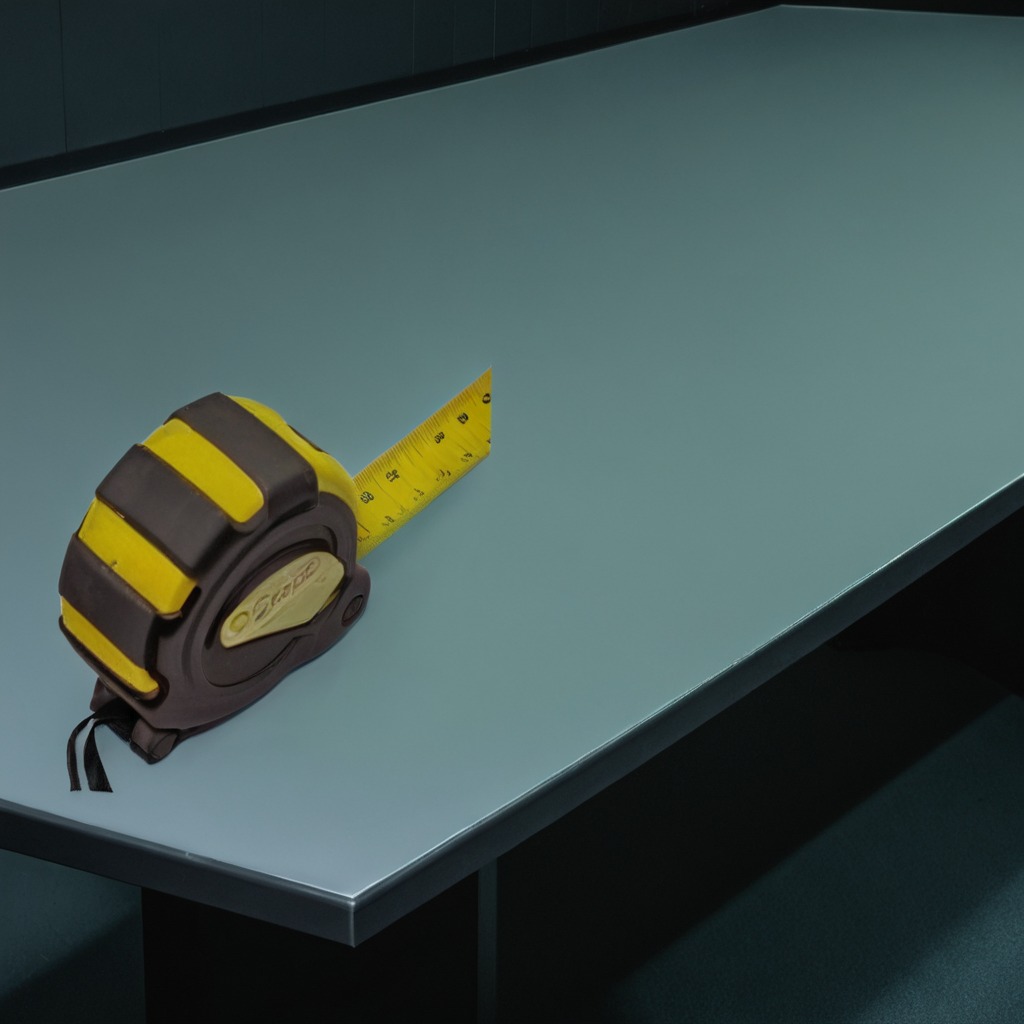
A measuring tape is lying on a clean empty table in a railway signal maintenance room lit by harsh overhead fluorescents photorealistic surface textures crisp shadows high dynamic range